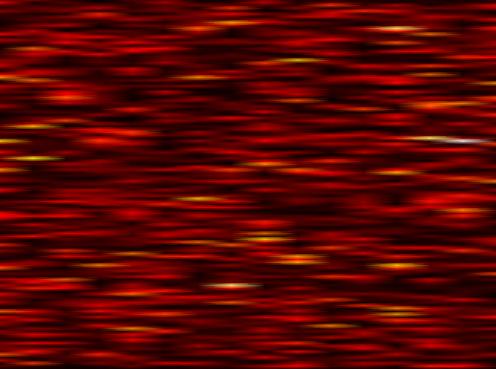
Label: UFMC